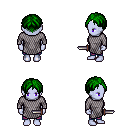
a pixel art fantasy rpg character, female body template, dark elf, purple skin, chain mail, magenta pants, green parted hairstyle, dagger, four views (front, back, left, right), 2x2 character sprite sheet, small pixel art, hard edges, no anti-aliasing